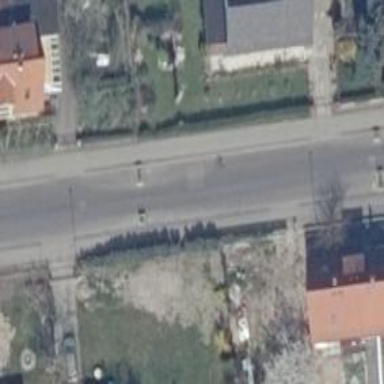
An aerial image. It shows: Chicane for traffic calming.